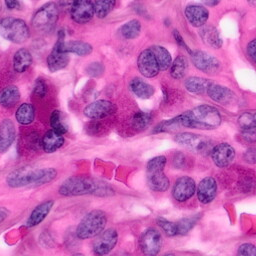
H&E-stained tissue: Pancreatic